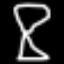
Label: hourglass